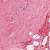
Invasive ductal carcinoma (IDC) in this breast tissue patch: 0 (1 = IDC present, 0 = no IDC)